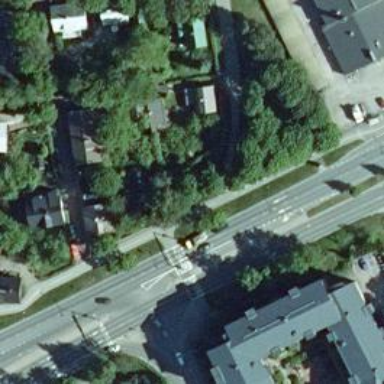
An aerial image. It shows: Asphalt cycleway.